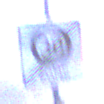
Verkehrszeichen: EndeZone30
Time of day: SunriseSunset
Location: Outdoor (Urban)
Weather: Overcast
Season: NotSpecified
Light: Natural